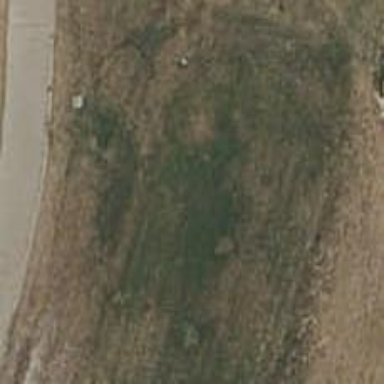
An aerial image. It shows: Golf tee.